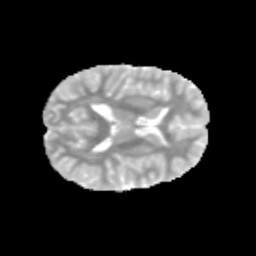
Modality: MD
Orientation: axial
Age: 12
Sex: male
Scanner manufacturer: siemens
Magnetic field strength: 3 T
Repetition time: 3.8 s
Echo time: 0.07 s